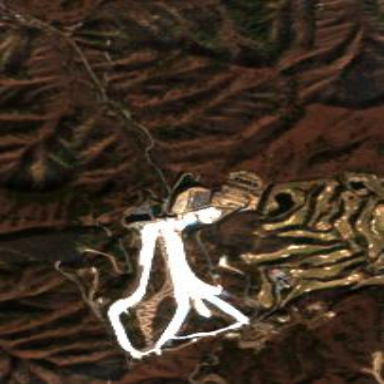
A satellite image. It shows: Area designated for winter sports.